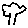
Label: tree